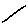
Label: line